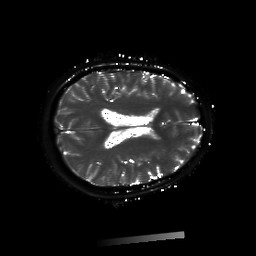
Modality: T2starmap
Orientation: axial
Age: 36
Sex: female
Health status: ill